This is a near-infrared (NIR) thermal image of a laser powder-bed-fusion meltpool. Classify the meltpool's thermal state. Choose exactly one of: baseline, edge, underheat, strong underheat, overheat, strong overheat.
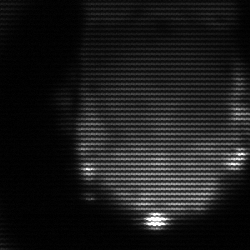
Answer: edge